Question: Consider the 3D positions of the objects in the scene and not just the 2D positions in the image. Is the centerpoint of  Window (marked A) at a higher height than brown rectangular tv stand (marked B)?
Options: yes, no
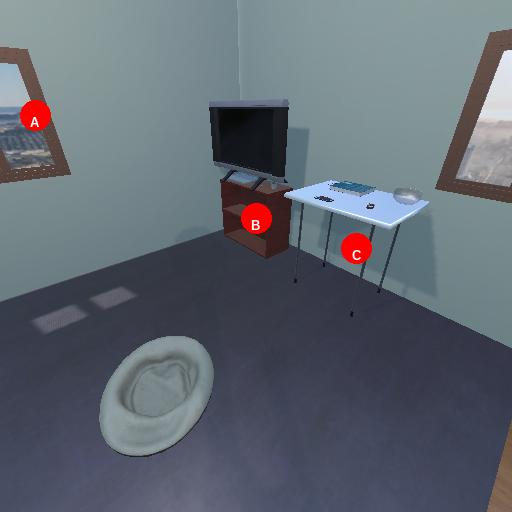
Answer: yes